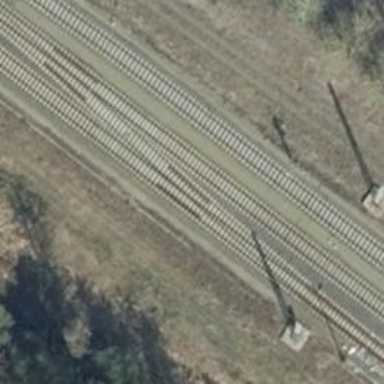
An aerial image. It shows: Railway track with contact lines for electrification.